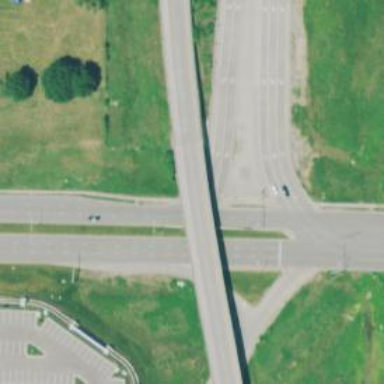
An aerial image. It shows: Motorway junction.